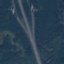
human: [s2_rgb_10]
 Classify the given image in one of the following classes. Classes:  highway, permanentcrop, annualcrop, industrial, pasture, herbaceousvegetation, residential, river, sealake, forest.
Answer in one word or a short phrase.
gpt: Highway